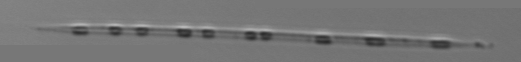
Label: Rhizosolenia